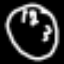
Label: clock